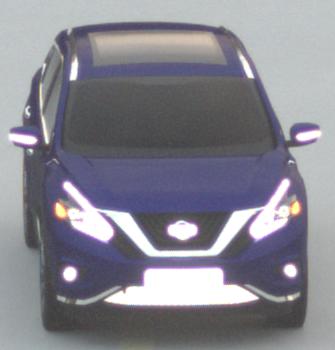
Make: Nissan
Model: Murano
Detailed model: Gen. 3 Z52
Model produced from: 2015
Doors: 5
Color: blue
Road condition: dry road
Daytime: sunrise or sunset
Contrast: low contrast